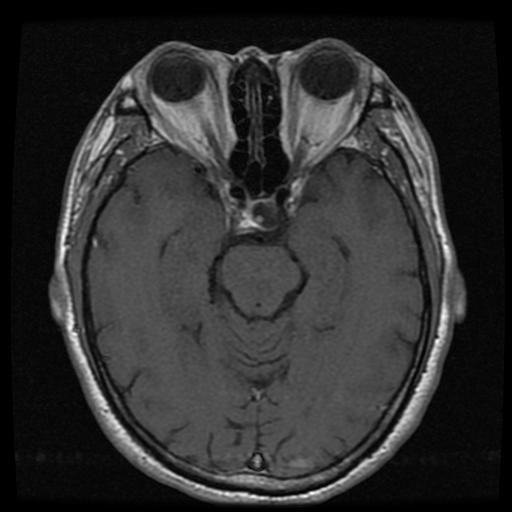
Label: pituitary